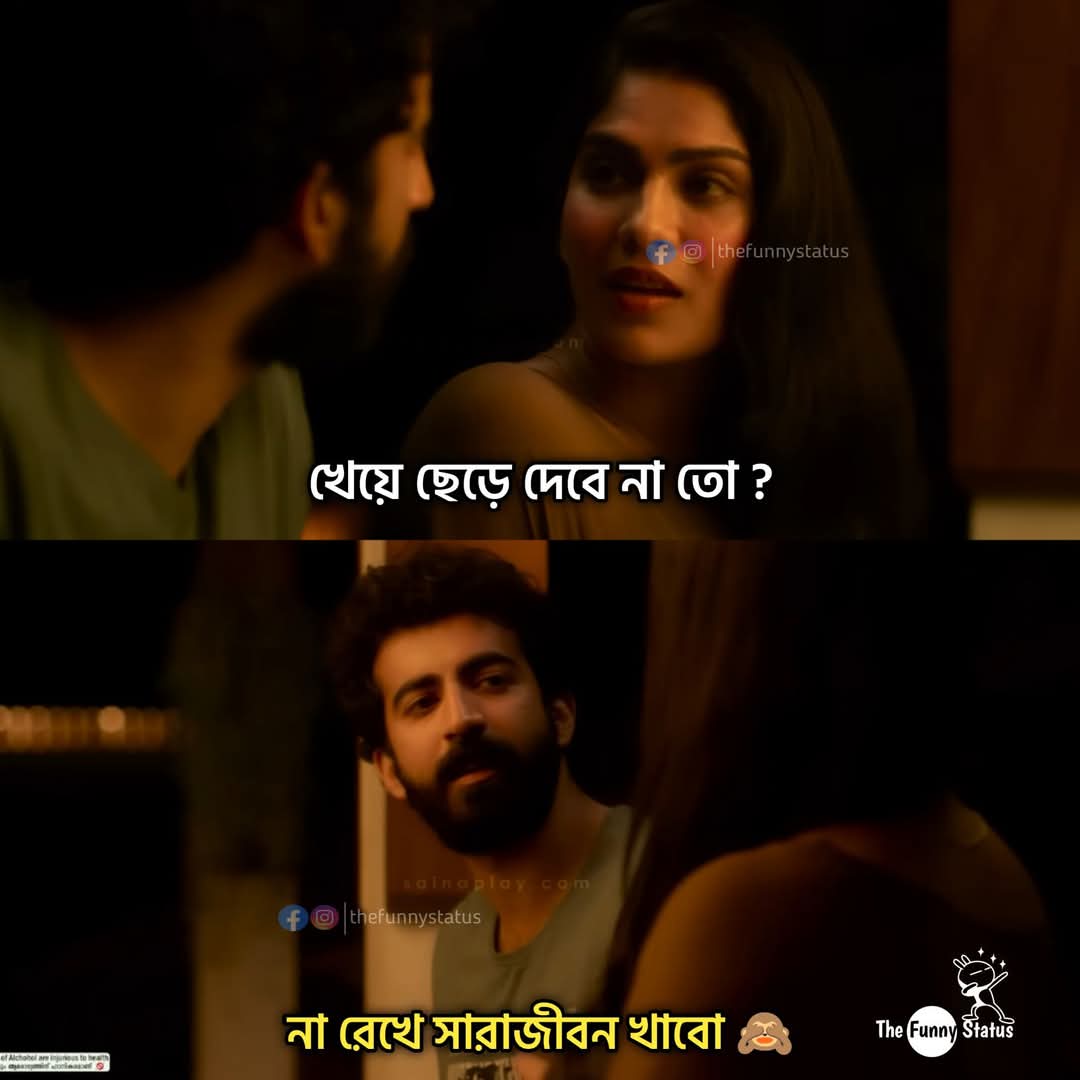
Text: খেয়ে ছেড়ে দেবে না তো ?
না রেখে সারাজীবন খাবো

Label: Non Hate